Field crop: tomato
Growth stage: 1
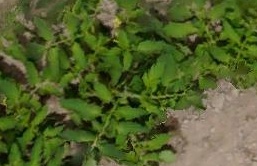
Species: tomato